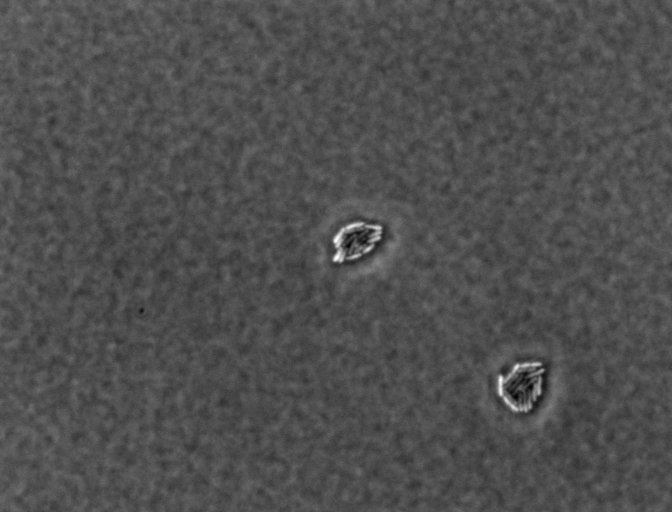
Salmonella enterica Typhimurium